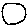
Label: circle